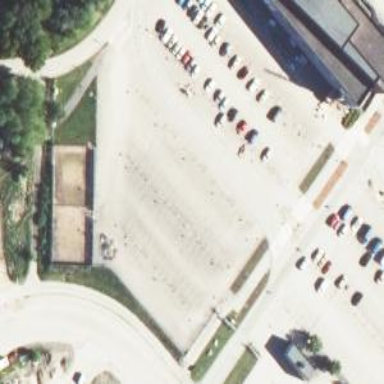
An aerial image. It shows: Parking area.